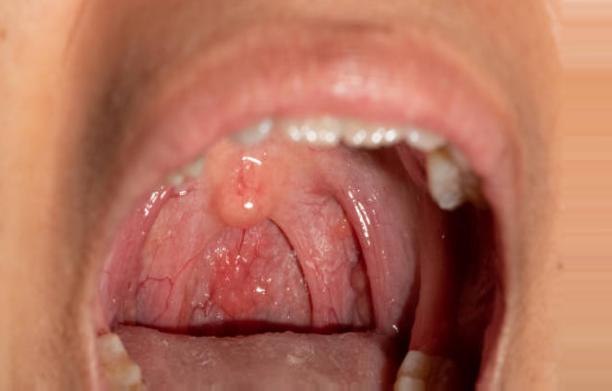
Condition: Mouth Ulcer